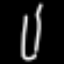
Label: fork